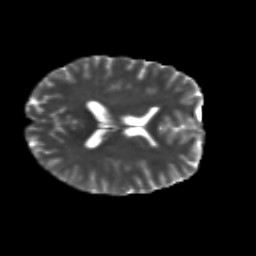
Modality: T2w
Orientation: axial
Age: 21
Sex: male
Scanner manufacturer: siemens
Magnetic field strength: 3 T
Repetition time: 8.8 s
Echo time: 0.085 s